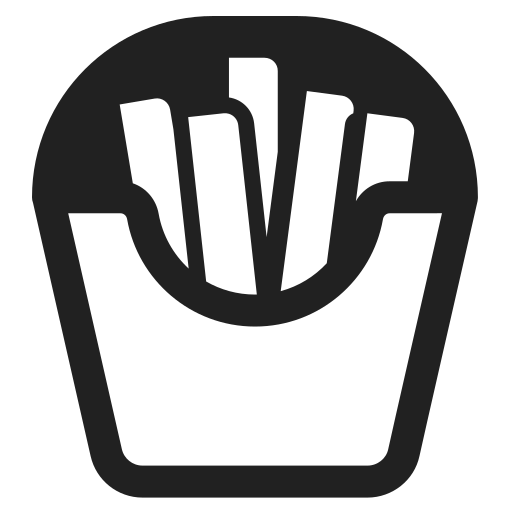
french fries high contrast